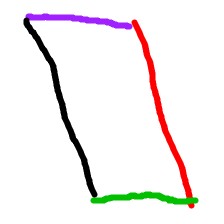
Shape: parallelogram